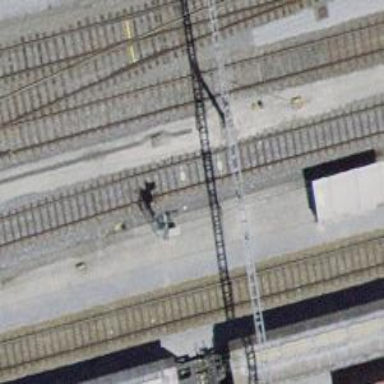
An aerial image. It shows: Railway signal.